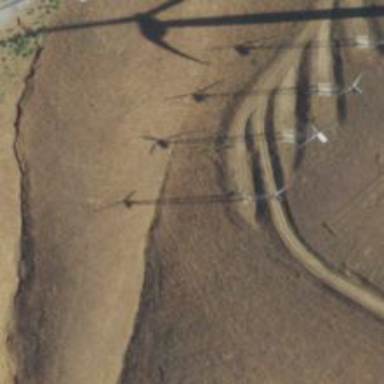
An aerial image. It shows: Wind turbine power generator.